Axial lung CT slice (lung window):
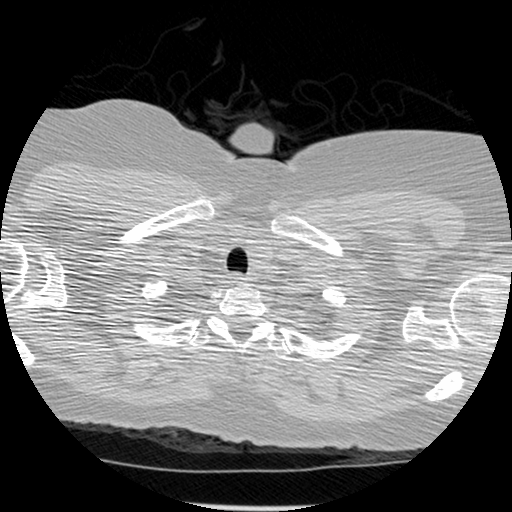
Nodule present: no